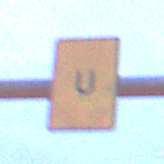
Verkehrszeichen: AnkuendigungOderFortsetzungUmleitungOhnePfeilsymbol
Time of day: Night
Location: Outdoor (Urban)
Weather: PartlyCloudy
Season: NotSpecified
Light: Artificial